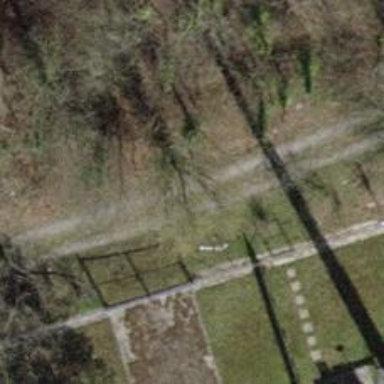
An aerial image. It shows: Swing gate.